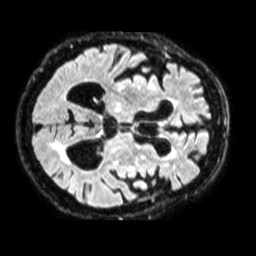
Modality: FLAIR
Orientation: axial
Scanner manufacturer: philips
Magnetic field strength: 1.5 T
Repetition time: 4.8 s
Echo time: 0.3306 s